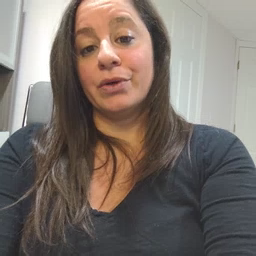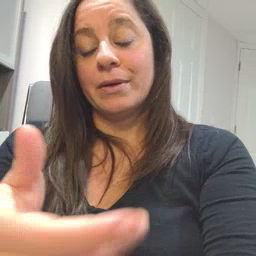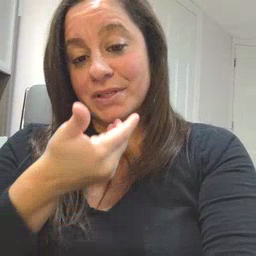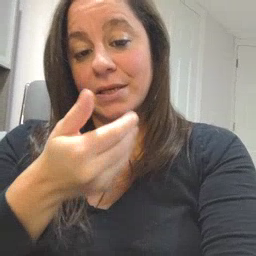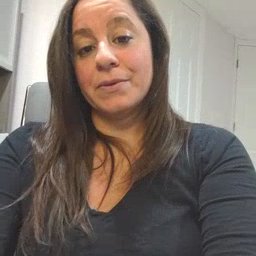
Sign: pizza